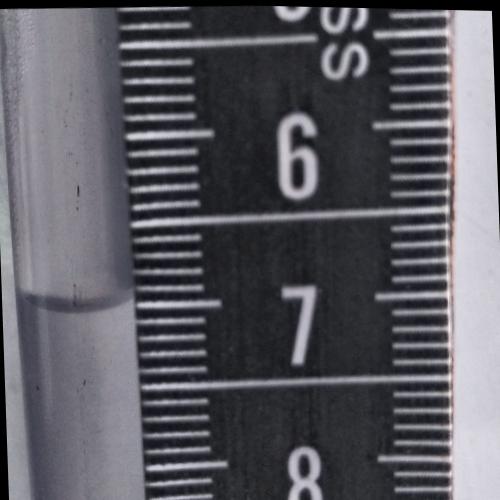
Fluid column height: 7.0 cm